Interaction volume radius: 10 \u00c5
Interaction volume height: 10 \u00c5
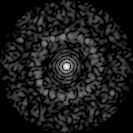
Disorder parameter: 0.8127